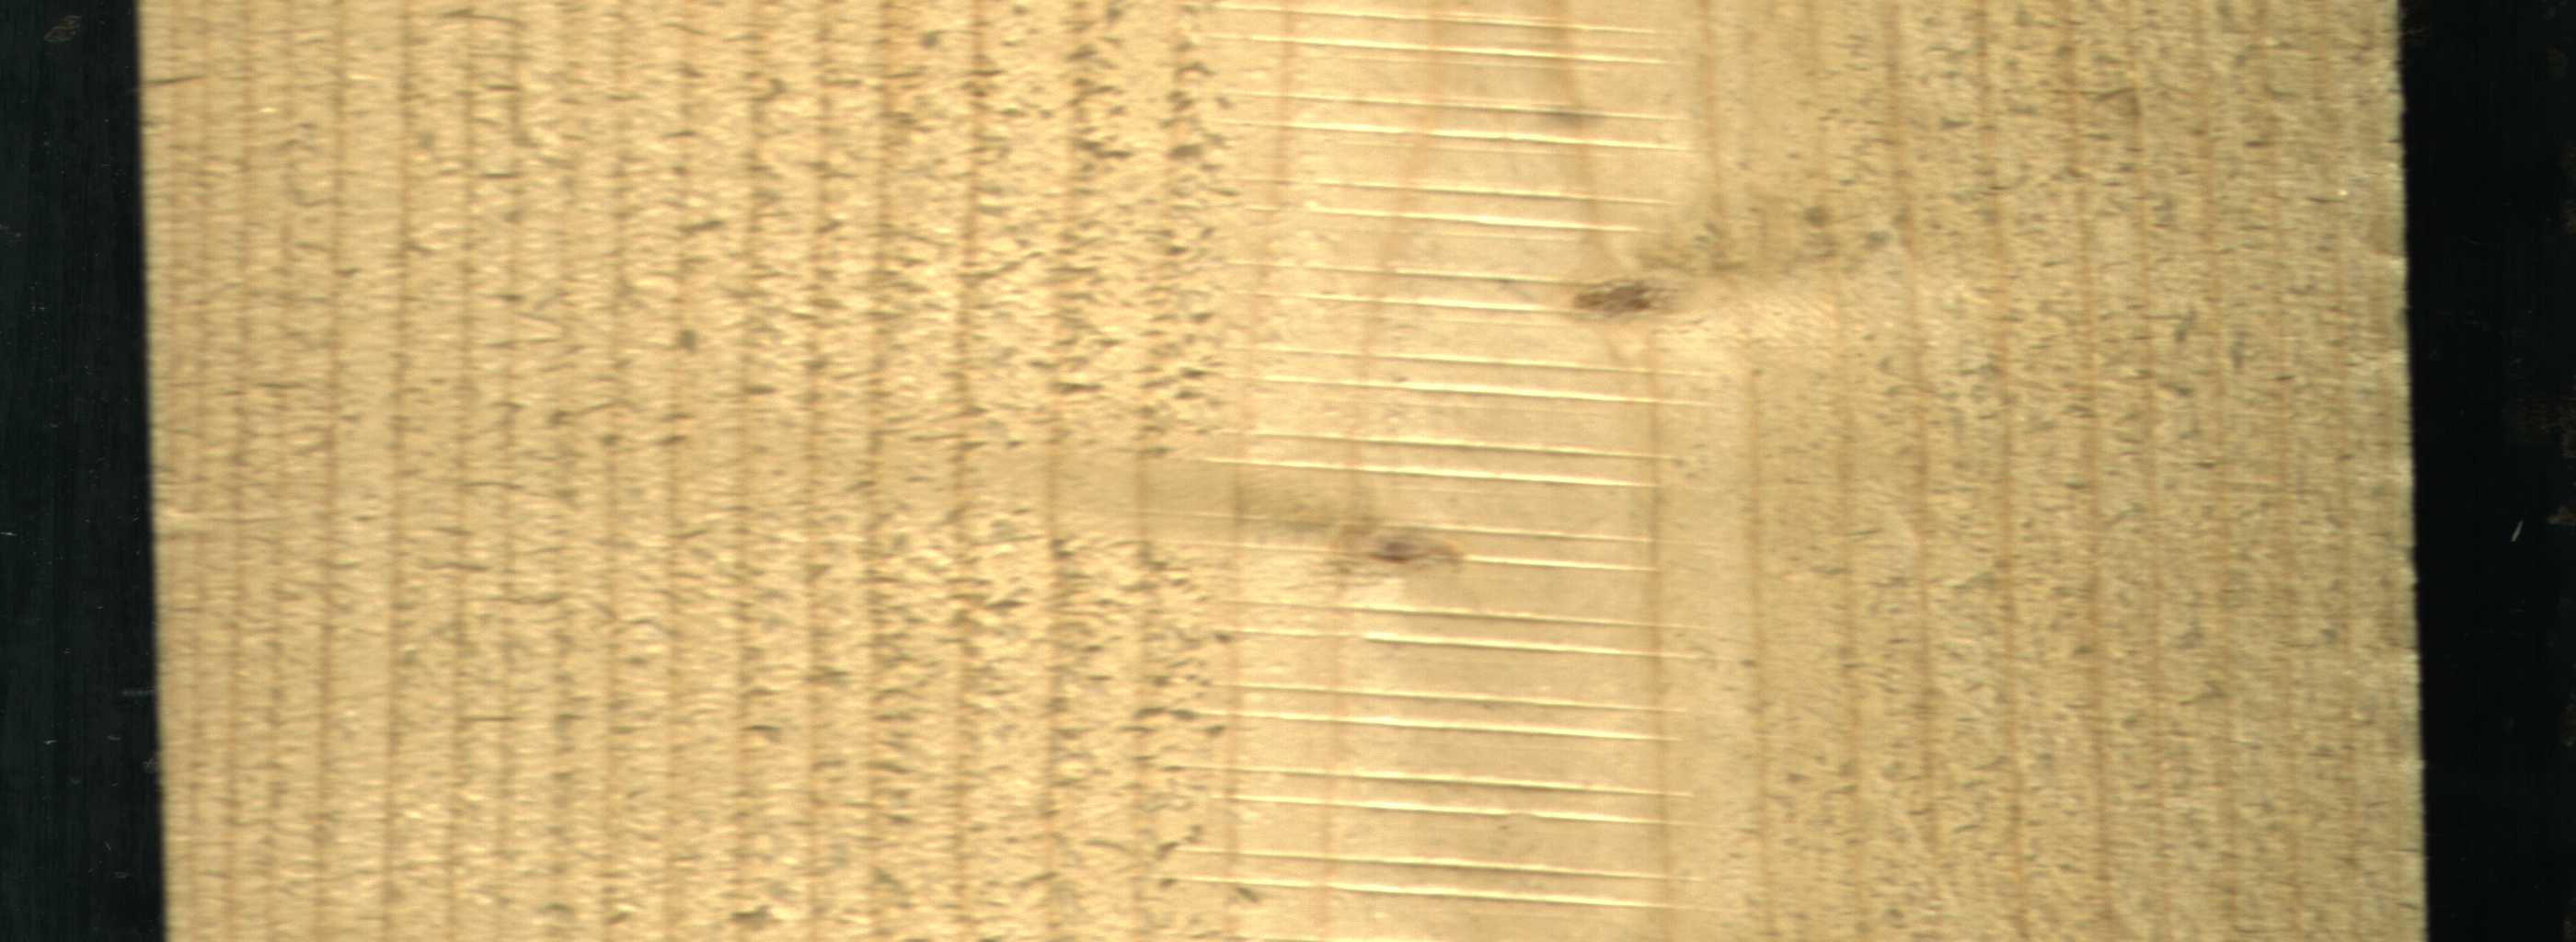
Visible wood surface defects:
Live_Knot